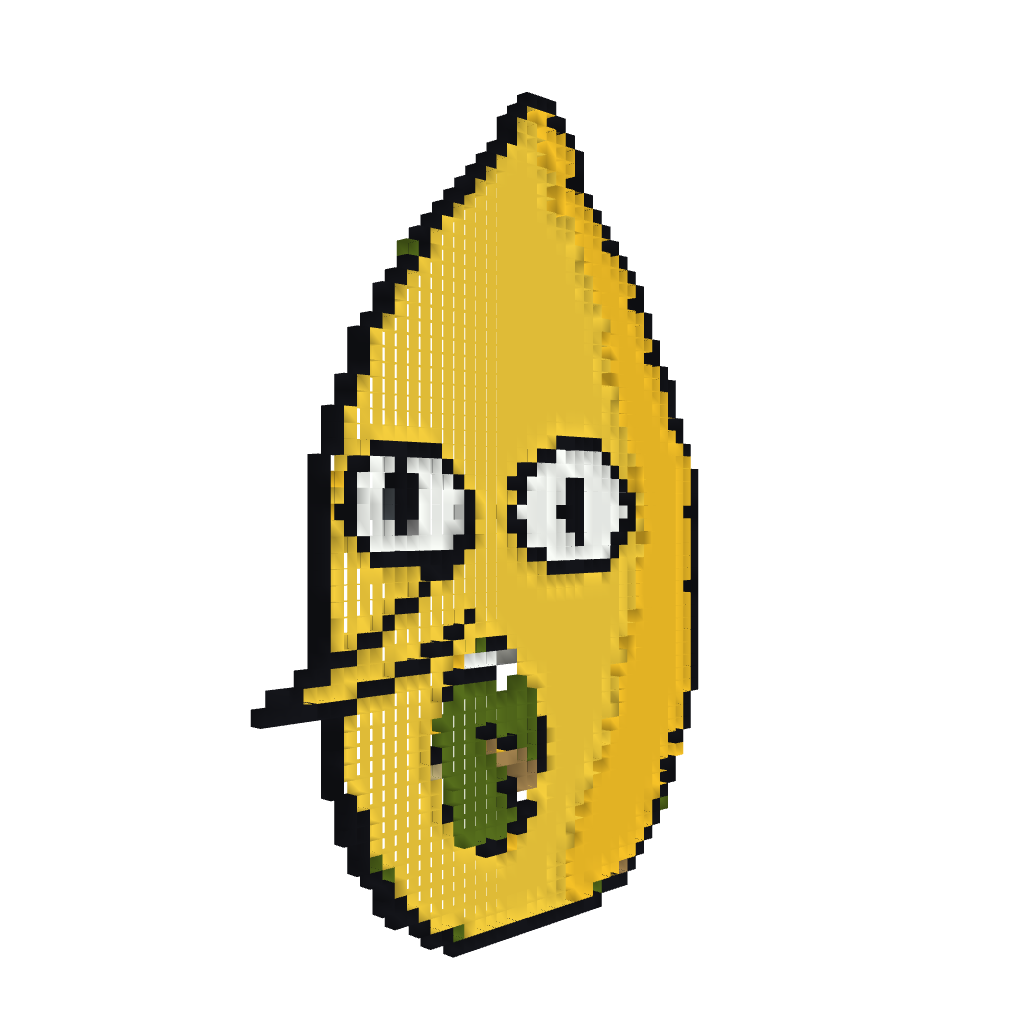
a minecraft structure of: Lemongrab Head (Adventure Time)